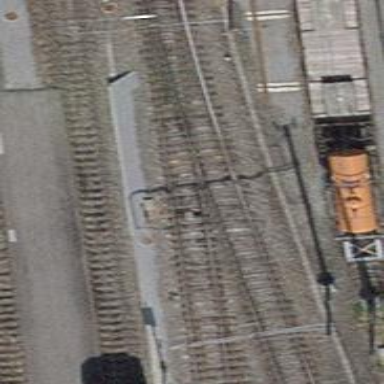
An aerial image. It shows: Railway yard with one track.